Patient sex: M
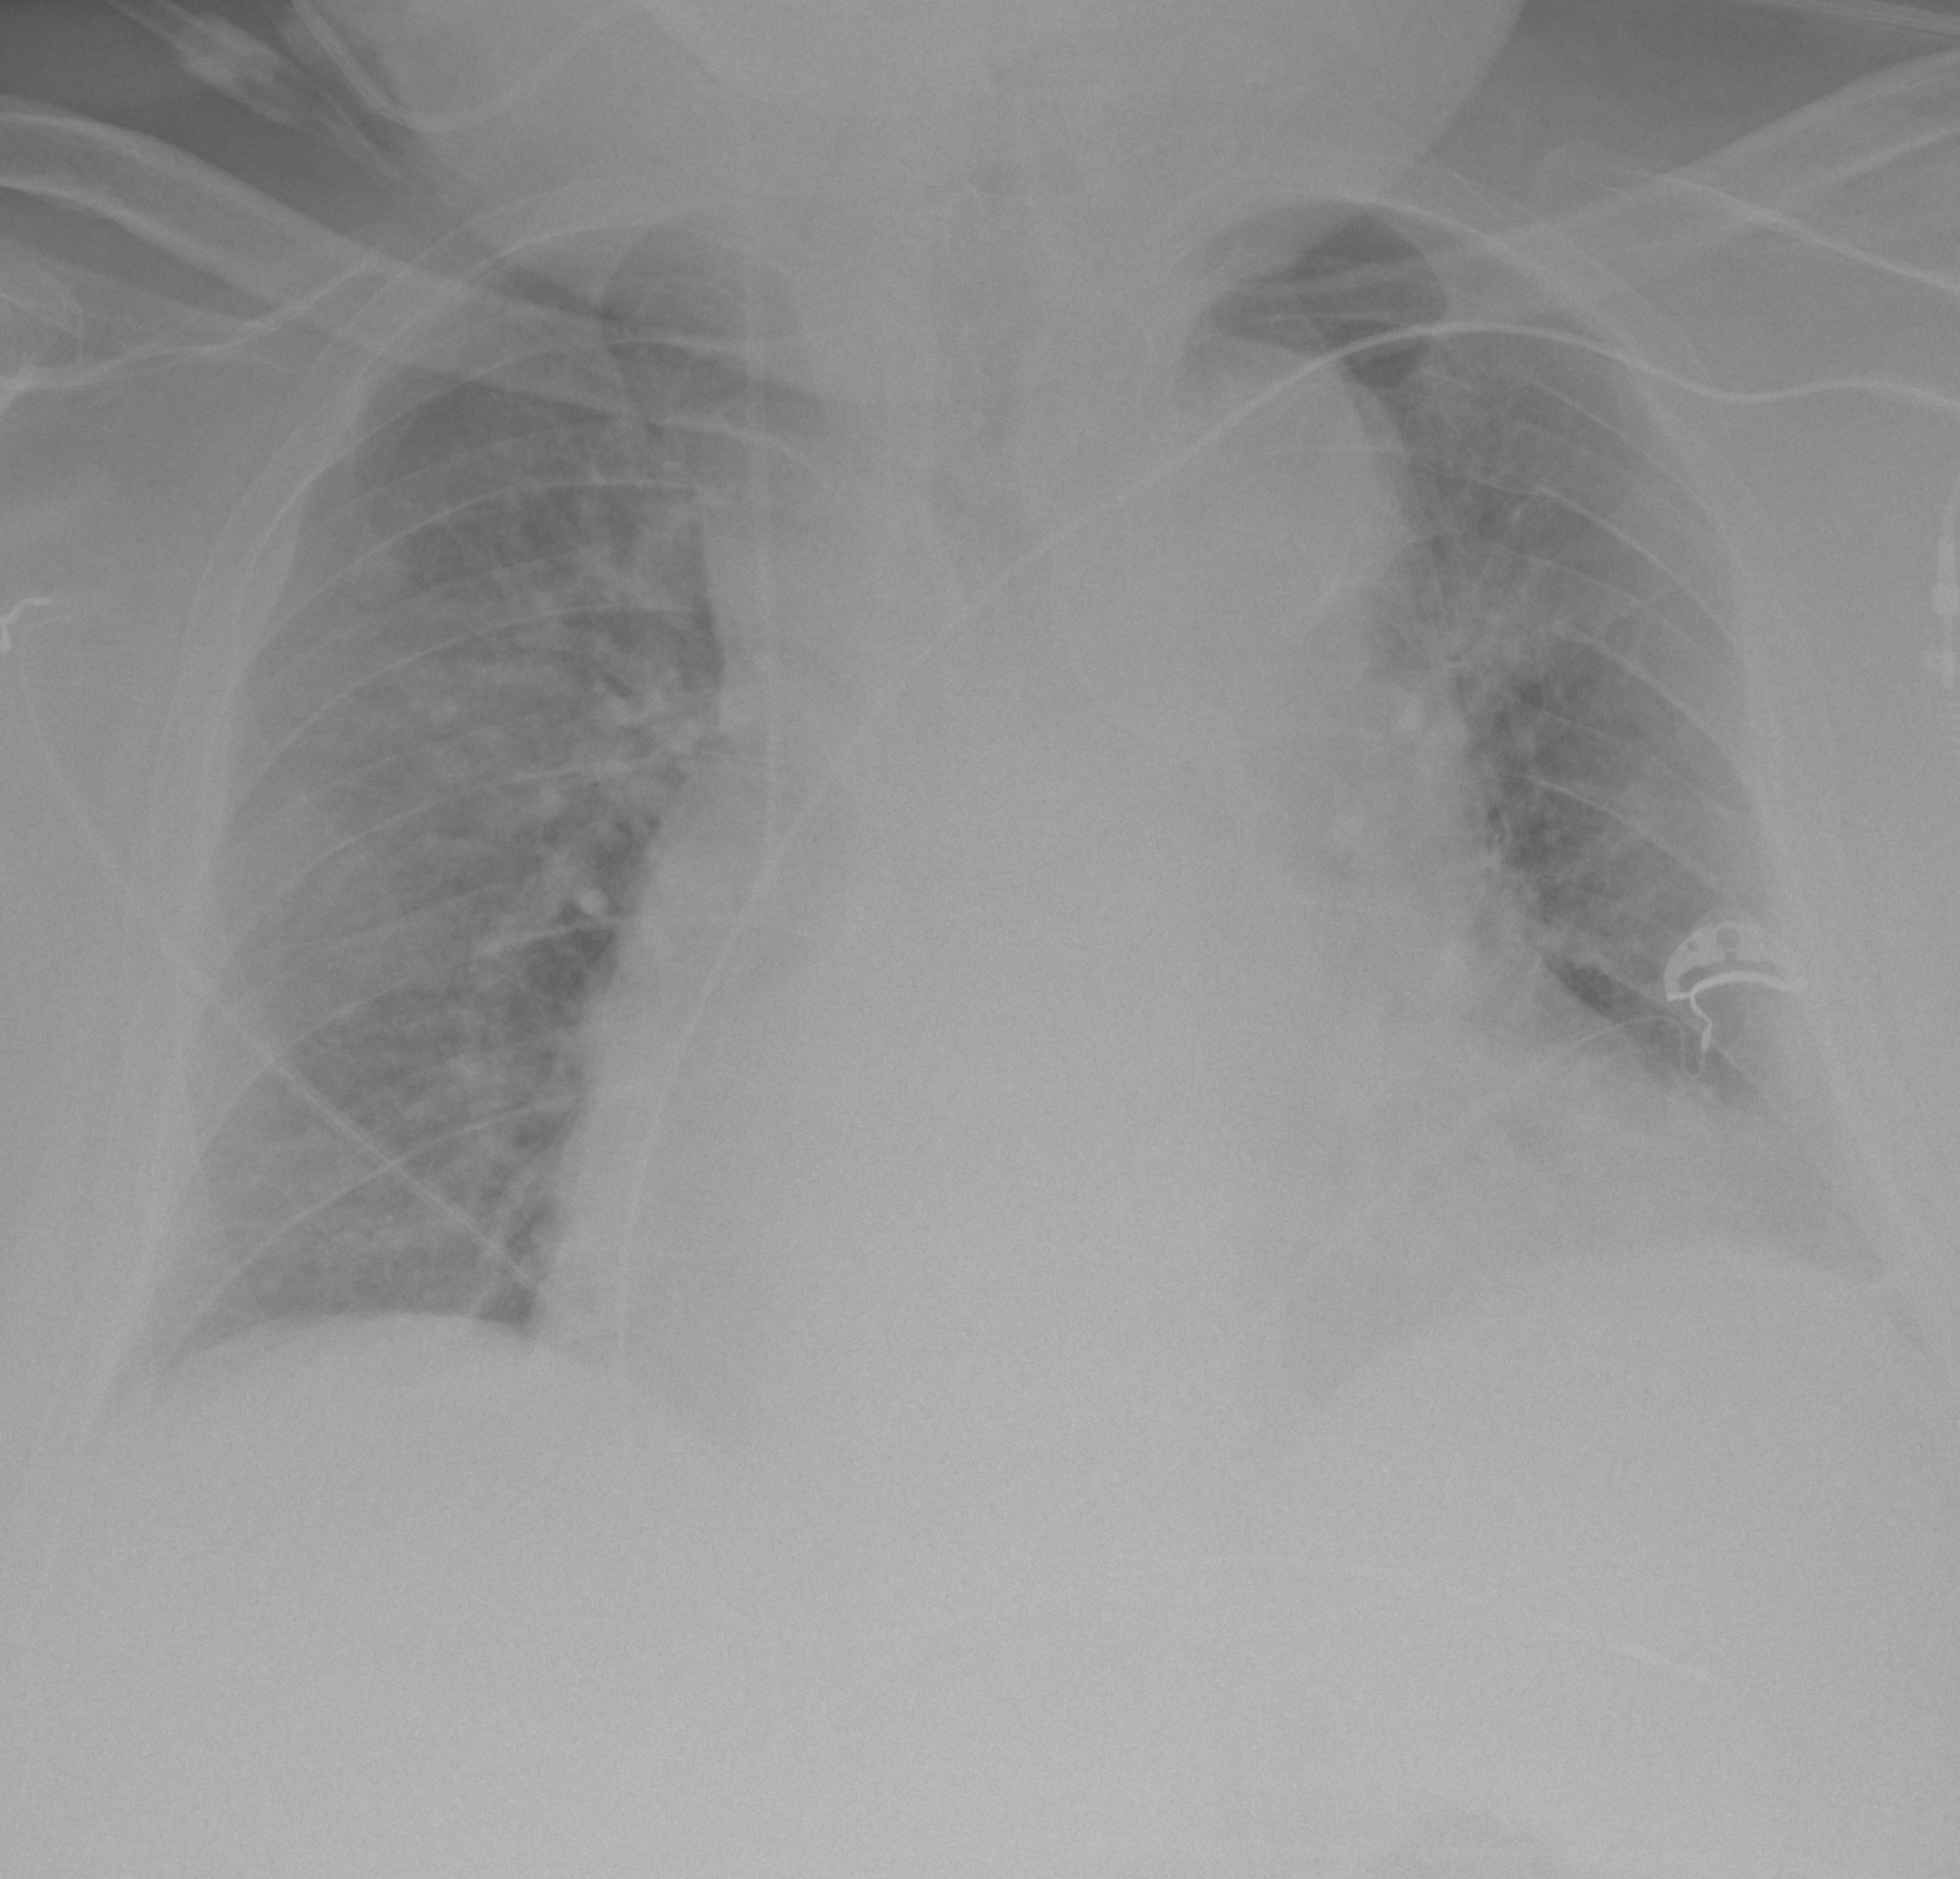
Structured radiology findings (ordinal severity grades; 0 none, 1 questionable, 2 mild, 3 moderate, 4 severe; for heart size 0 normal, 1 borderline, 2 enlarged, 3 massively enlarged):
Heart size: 3
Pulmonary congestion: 3
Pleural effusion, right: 0
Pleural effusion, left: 0
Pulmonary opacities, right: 0
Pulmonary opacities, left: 0
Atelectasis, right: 2
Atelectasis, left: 2